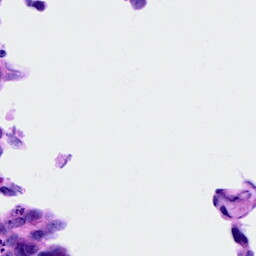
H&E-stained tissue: Ovarian